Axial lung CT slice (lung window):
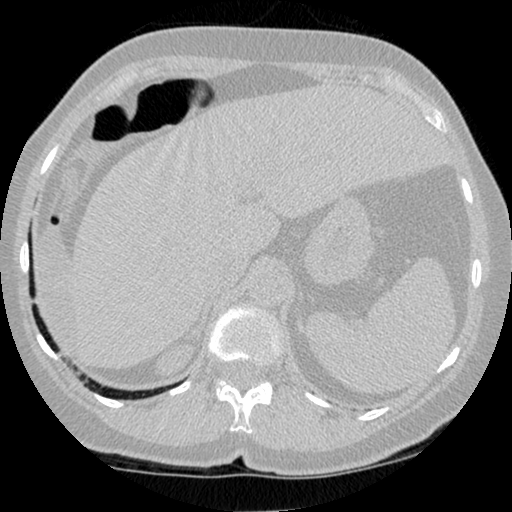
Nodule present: no